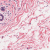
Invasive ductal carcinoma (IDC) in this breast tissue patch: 0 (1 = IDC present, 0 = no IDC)